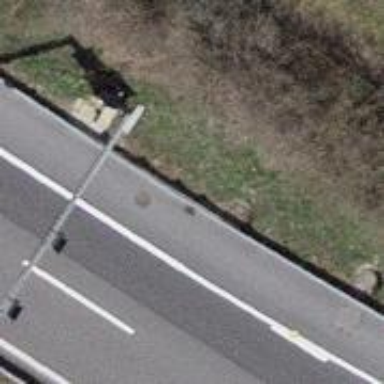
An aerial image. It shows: Street cabinet used for traffic control.